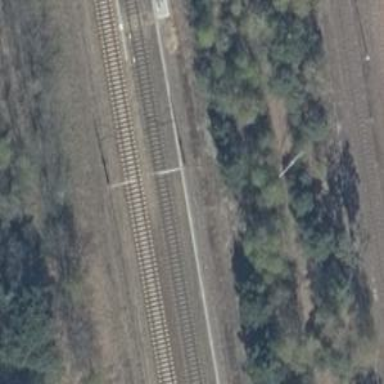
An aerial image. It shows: Milestone along the railway with catenary mast.